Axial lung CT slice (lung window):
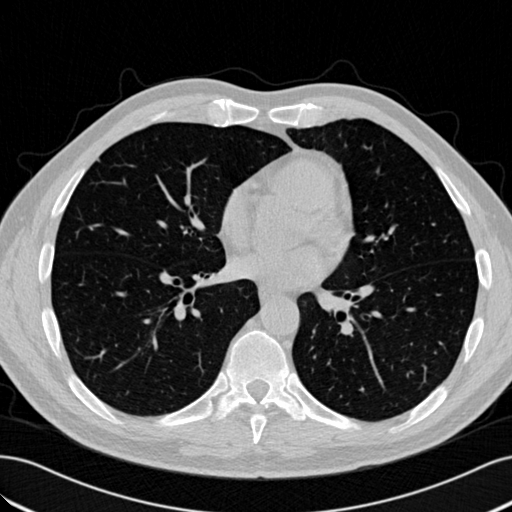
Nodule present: no